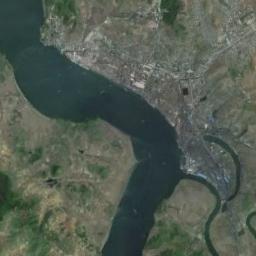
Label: river